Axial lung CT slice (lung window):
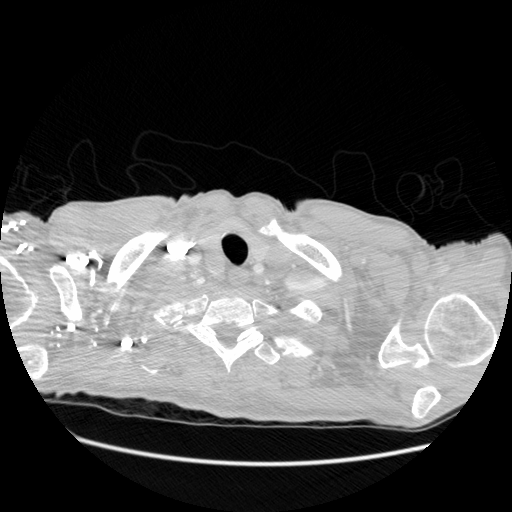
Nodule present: no